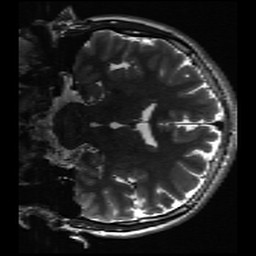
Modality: inplaneT2
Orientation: coronal